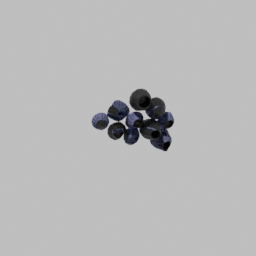
Label: animals